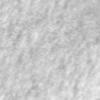
Label: no_change